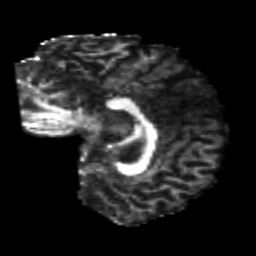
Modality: FA
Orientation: sagittal
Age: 25
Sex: female
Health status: healthy
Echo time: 0.074 s